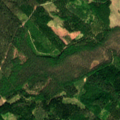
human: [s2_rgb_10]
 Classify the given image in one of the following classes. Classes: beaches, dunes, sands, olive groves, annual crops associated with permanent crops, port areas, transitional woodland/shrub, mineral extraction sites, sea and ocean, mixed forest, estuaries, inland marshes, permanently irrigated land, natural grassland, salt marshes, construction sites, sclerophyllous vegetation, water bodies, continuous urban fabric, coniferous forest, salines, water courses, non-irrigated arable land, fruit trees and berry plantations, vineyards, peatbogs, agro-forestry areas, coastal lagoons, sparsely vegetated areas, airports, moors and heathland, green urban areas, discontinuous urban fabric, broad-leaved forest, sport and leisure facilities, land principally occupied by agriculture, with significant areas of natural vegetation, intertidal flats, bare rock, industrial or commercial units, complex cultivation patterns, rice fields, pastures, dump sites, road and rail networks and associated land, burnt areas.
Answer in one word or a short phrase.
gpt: coniferous forest, mixed forest, transitional woodland/shrub